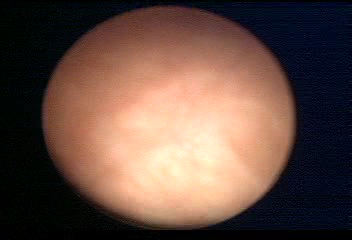
Modality: WLC
Class: Normal mucosa
Bladder cancer association: No